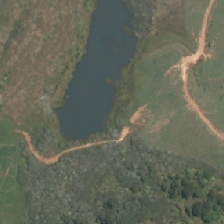
Land cover: lake_pond